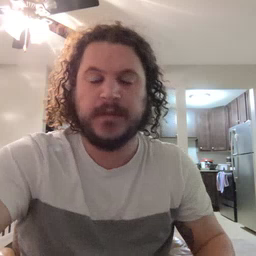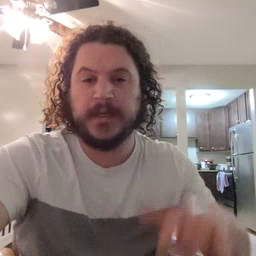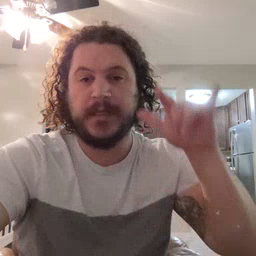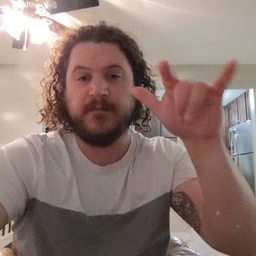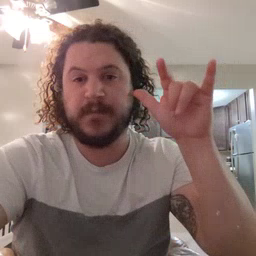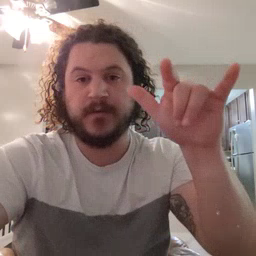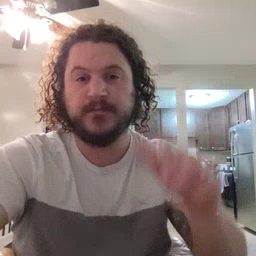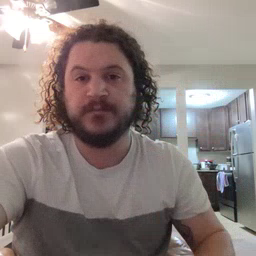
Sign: airplane